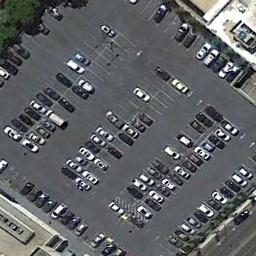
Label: parking_lot